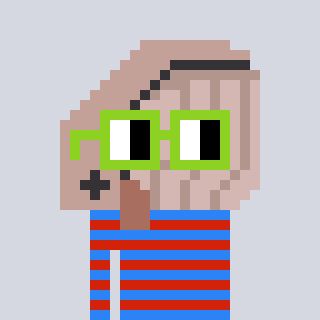
a pixel art character with square light green glasses, a whale-shaped head and a red-colored body on a cool background